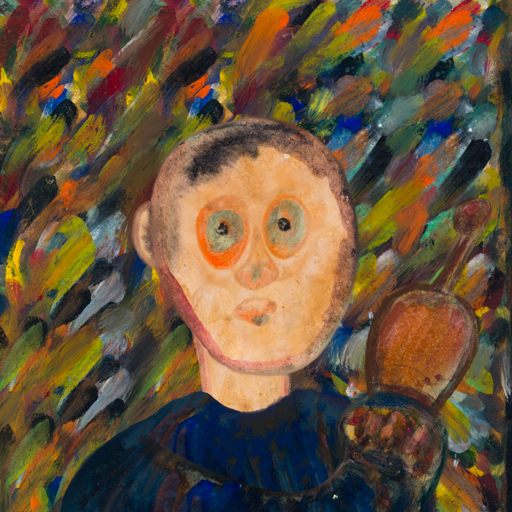
Background: An_Impression, Head And Neck Front: Childish, Face Front: Childish, Bust: Pipe, Hair Front: Blank, Head Accessory: Blank, Second Necklace: Blank, Necklace: Blank, Baby: Blank